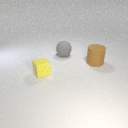
large gray rubber sphere behind small yellow rubber cube